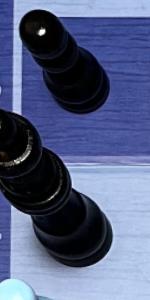
Label: Queen_Black